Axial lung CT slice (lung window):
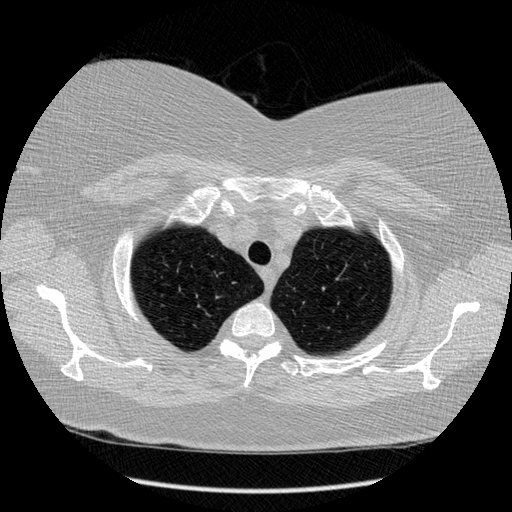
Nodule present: no